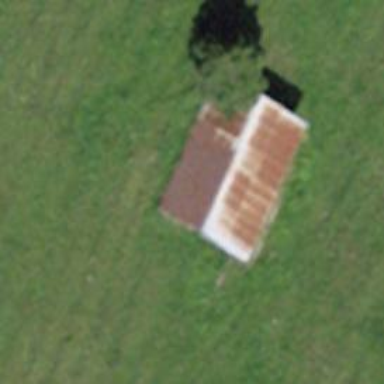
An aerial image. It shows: Farm auxiliary building.